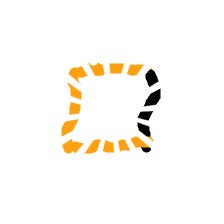
Shape: square